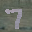
Label: 7